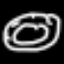
Label: donut